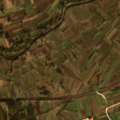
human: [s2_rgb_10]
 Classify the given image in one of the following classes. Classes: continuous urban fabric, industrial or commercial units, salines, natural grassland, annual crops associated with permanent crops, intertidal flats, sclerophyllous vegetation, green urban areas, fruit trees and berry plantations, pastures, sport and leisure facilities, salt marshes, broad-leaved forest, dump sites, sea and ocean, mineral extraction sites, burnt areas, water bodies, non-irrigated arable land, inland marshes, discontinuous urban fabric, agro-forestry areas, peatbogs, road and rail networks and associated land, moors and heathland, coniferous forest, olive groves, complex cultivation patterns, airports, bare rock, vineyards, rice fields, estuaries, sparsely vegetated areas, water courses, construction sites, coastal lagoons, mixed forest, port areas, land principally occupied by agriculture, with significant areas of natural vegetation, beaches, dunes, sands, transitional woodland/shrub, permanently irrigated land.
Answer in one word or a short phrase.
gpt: non-irrigated arable land, complex cultivation patterns, land principally occupied by agriculture, with significant areas of natural vegetation, transitional woodland/shrub